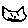
Label: cat